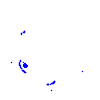
Particle: kaon